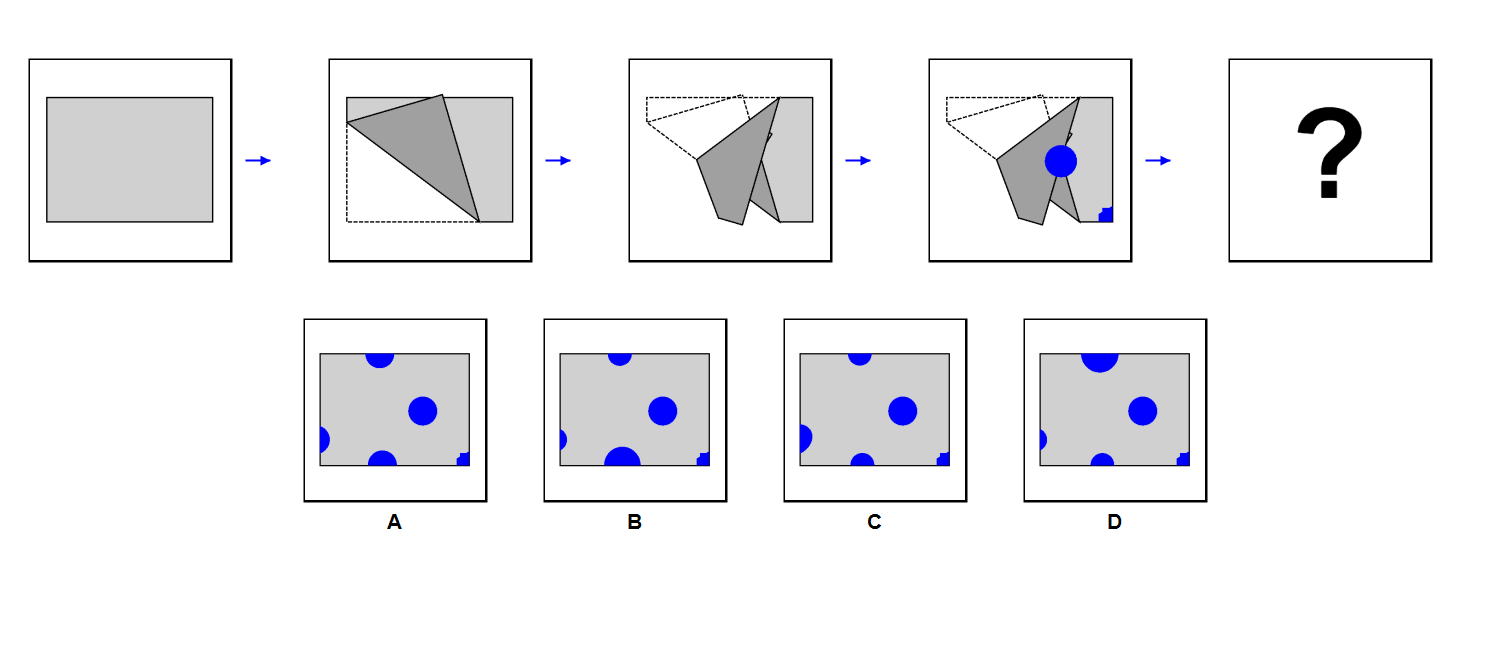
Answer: A